Question: I have a problem with the footer portion of my website.
'footer_bg' is the parent div. It contains 3 divs in horizontal side-by-side formation: 'address_Sec' (left most), 'blog_Sec' (in the middle) and 'follow_Sec' (right most). Before these 3 divs, but also within 'footer_bg', is a forth div named 'footerMessages'.
The problem is that the browser thinks that 'footerMessages' div starts at the point where 'footer_bg' div is starting. However in reality, 'footerMessages' div appears below the other 3 divs, also within 'footer_bg'. This confusion causes the 'border-top' property for 'footerMessages' to render where the parent div, namely 'footer_bg', is starting.
<URL>

The red dashed line should appear right before where the copyright messages start, because the copyright messages are in 'footerMessages' div..
How can I fix this ?
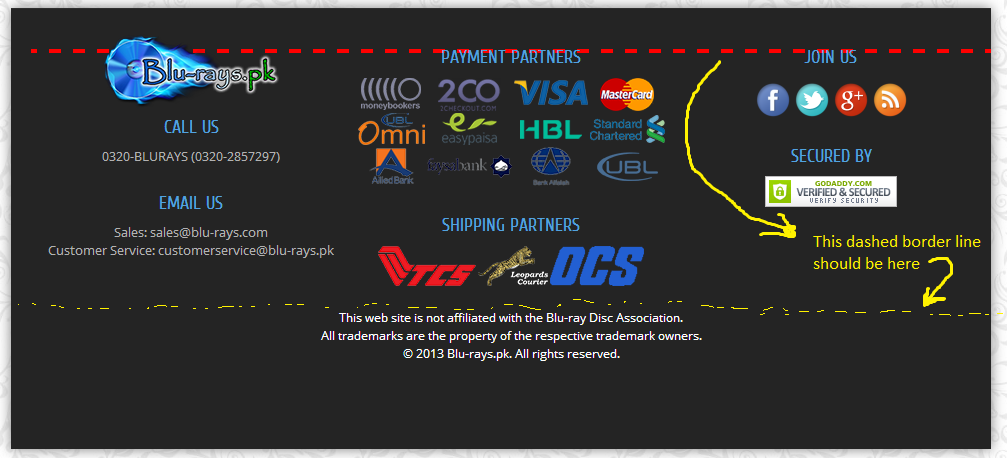
Answer: <URL>
You should add: 'clear:both' to footer messages.